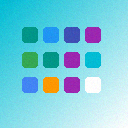
Screen state: on